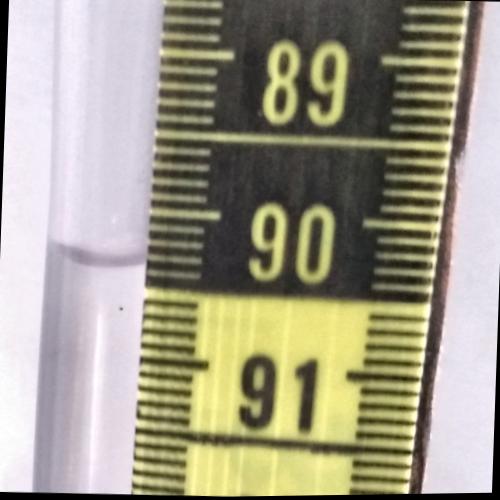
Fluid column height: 90.4 cm